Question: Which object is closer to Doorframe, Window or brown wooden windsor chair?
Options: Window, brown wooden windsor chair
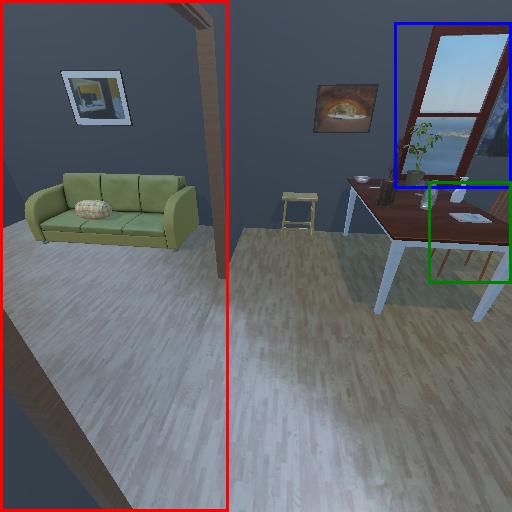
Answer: Window